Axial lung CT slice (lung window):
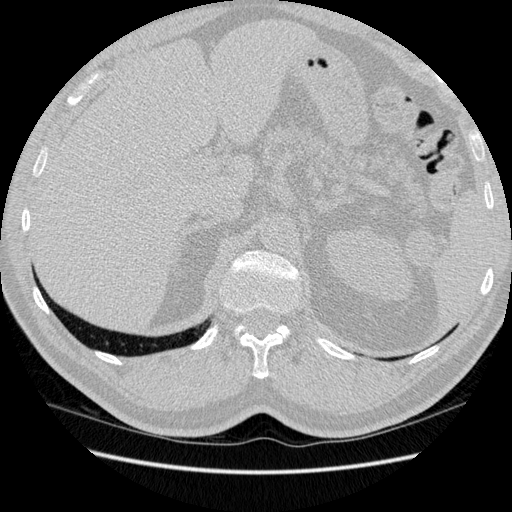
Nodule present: no